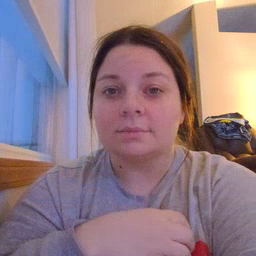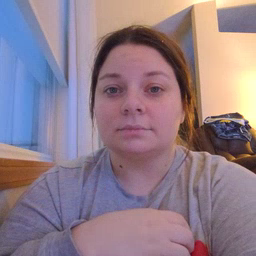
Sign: blow